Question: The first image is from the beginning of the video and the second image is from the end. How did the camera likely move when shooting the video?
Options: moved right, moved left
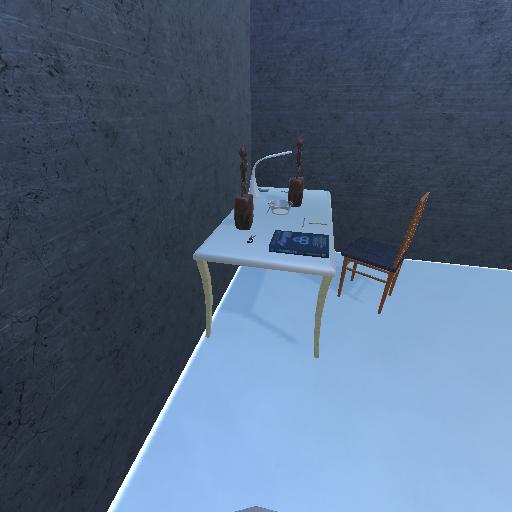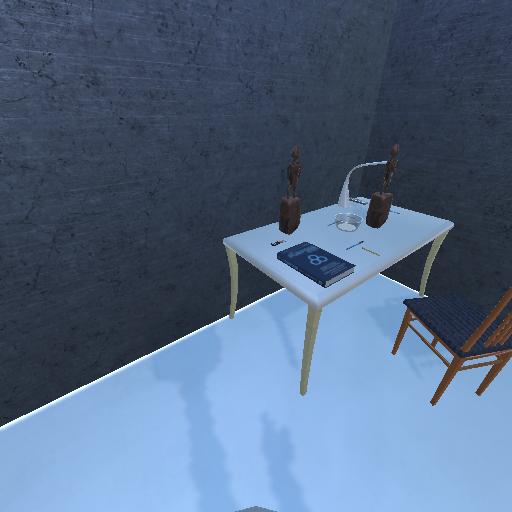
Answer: moved right